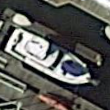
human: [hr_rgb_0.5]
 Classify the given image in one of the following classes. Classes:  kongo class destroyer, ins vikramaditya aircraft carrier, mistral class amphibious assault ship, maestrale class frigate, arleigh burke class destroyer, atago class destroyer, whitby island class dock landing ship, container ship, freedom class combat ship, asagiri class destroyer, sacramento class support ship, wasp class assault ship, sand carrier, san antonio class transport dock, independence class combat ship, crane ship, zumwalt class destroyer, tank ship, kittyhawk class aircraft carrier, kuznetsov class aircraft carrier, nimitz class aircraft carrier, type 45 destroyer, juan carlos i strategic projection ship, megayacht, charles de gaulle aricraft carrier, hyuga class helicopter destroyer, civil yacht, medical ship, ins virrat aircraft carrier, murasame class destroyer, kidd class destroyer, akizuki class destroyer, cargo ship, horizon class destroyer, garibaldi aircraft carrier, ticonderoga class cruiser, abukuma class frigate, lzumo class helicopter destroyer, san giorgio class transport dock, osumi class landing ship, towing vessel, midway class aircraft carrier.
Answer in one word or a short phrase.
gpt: Civil yacht